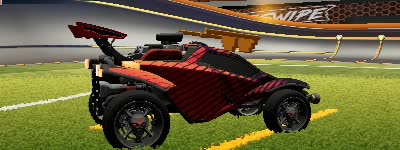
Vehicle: octane